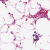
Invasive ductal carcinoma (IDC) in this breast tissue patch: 0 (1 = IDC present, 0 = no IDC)